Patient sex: M
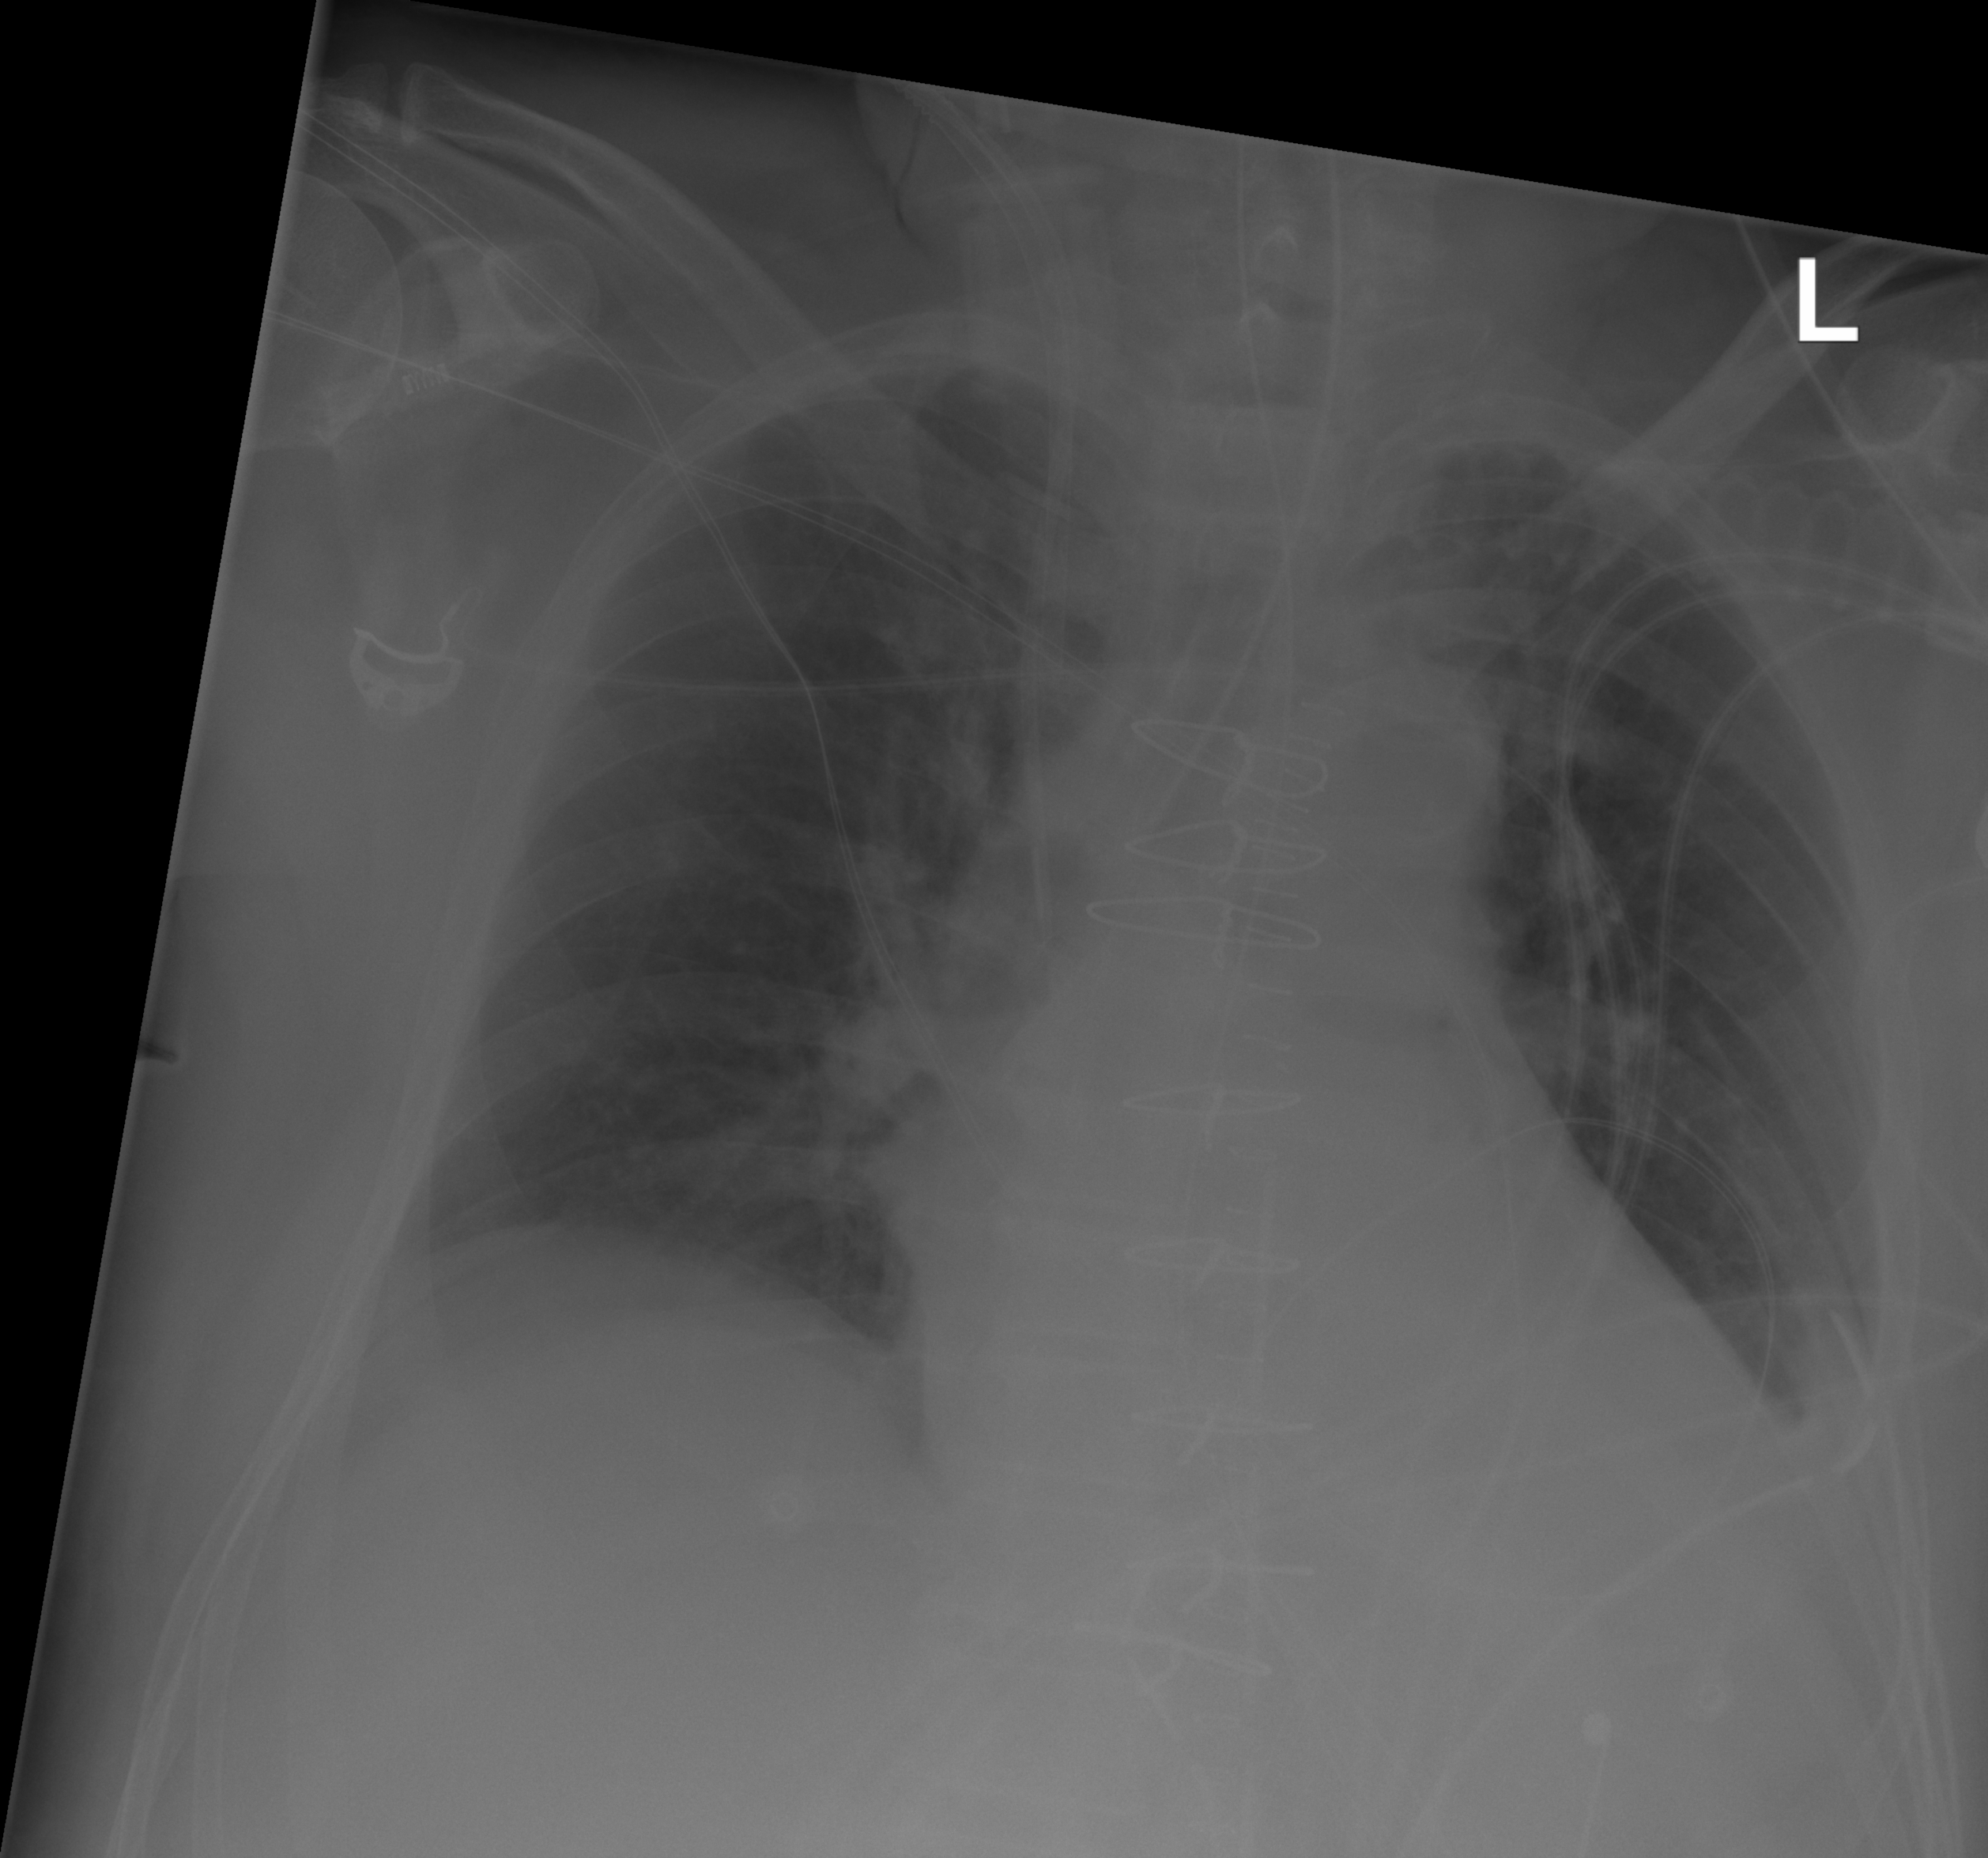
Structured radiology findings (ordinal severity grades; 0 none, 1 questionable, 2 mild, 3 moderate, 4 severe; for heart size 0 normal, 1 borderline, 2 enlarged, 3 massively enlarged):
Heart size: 0
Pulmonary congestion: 1
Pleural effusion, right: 0
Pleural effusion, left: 1
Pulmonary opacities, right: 0
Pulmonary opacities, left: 0
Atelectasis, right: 0
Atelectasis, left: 2